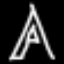
Label: The Eiffel Tower